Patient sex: M
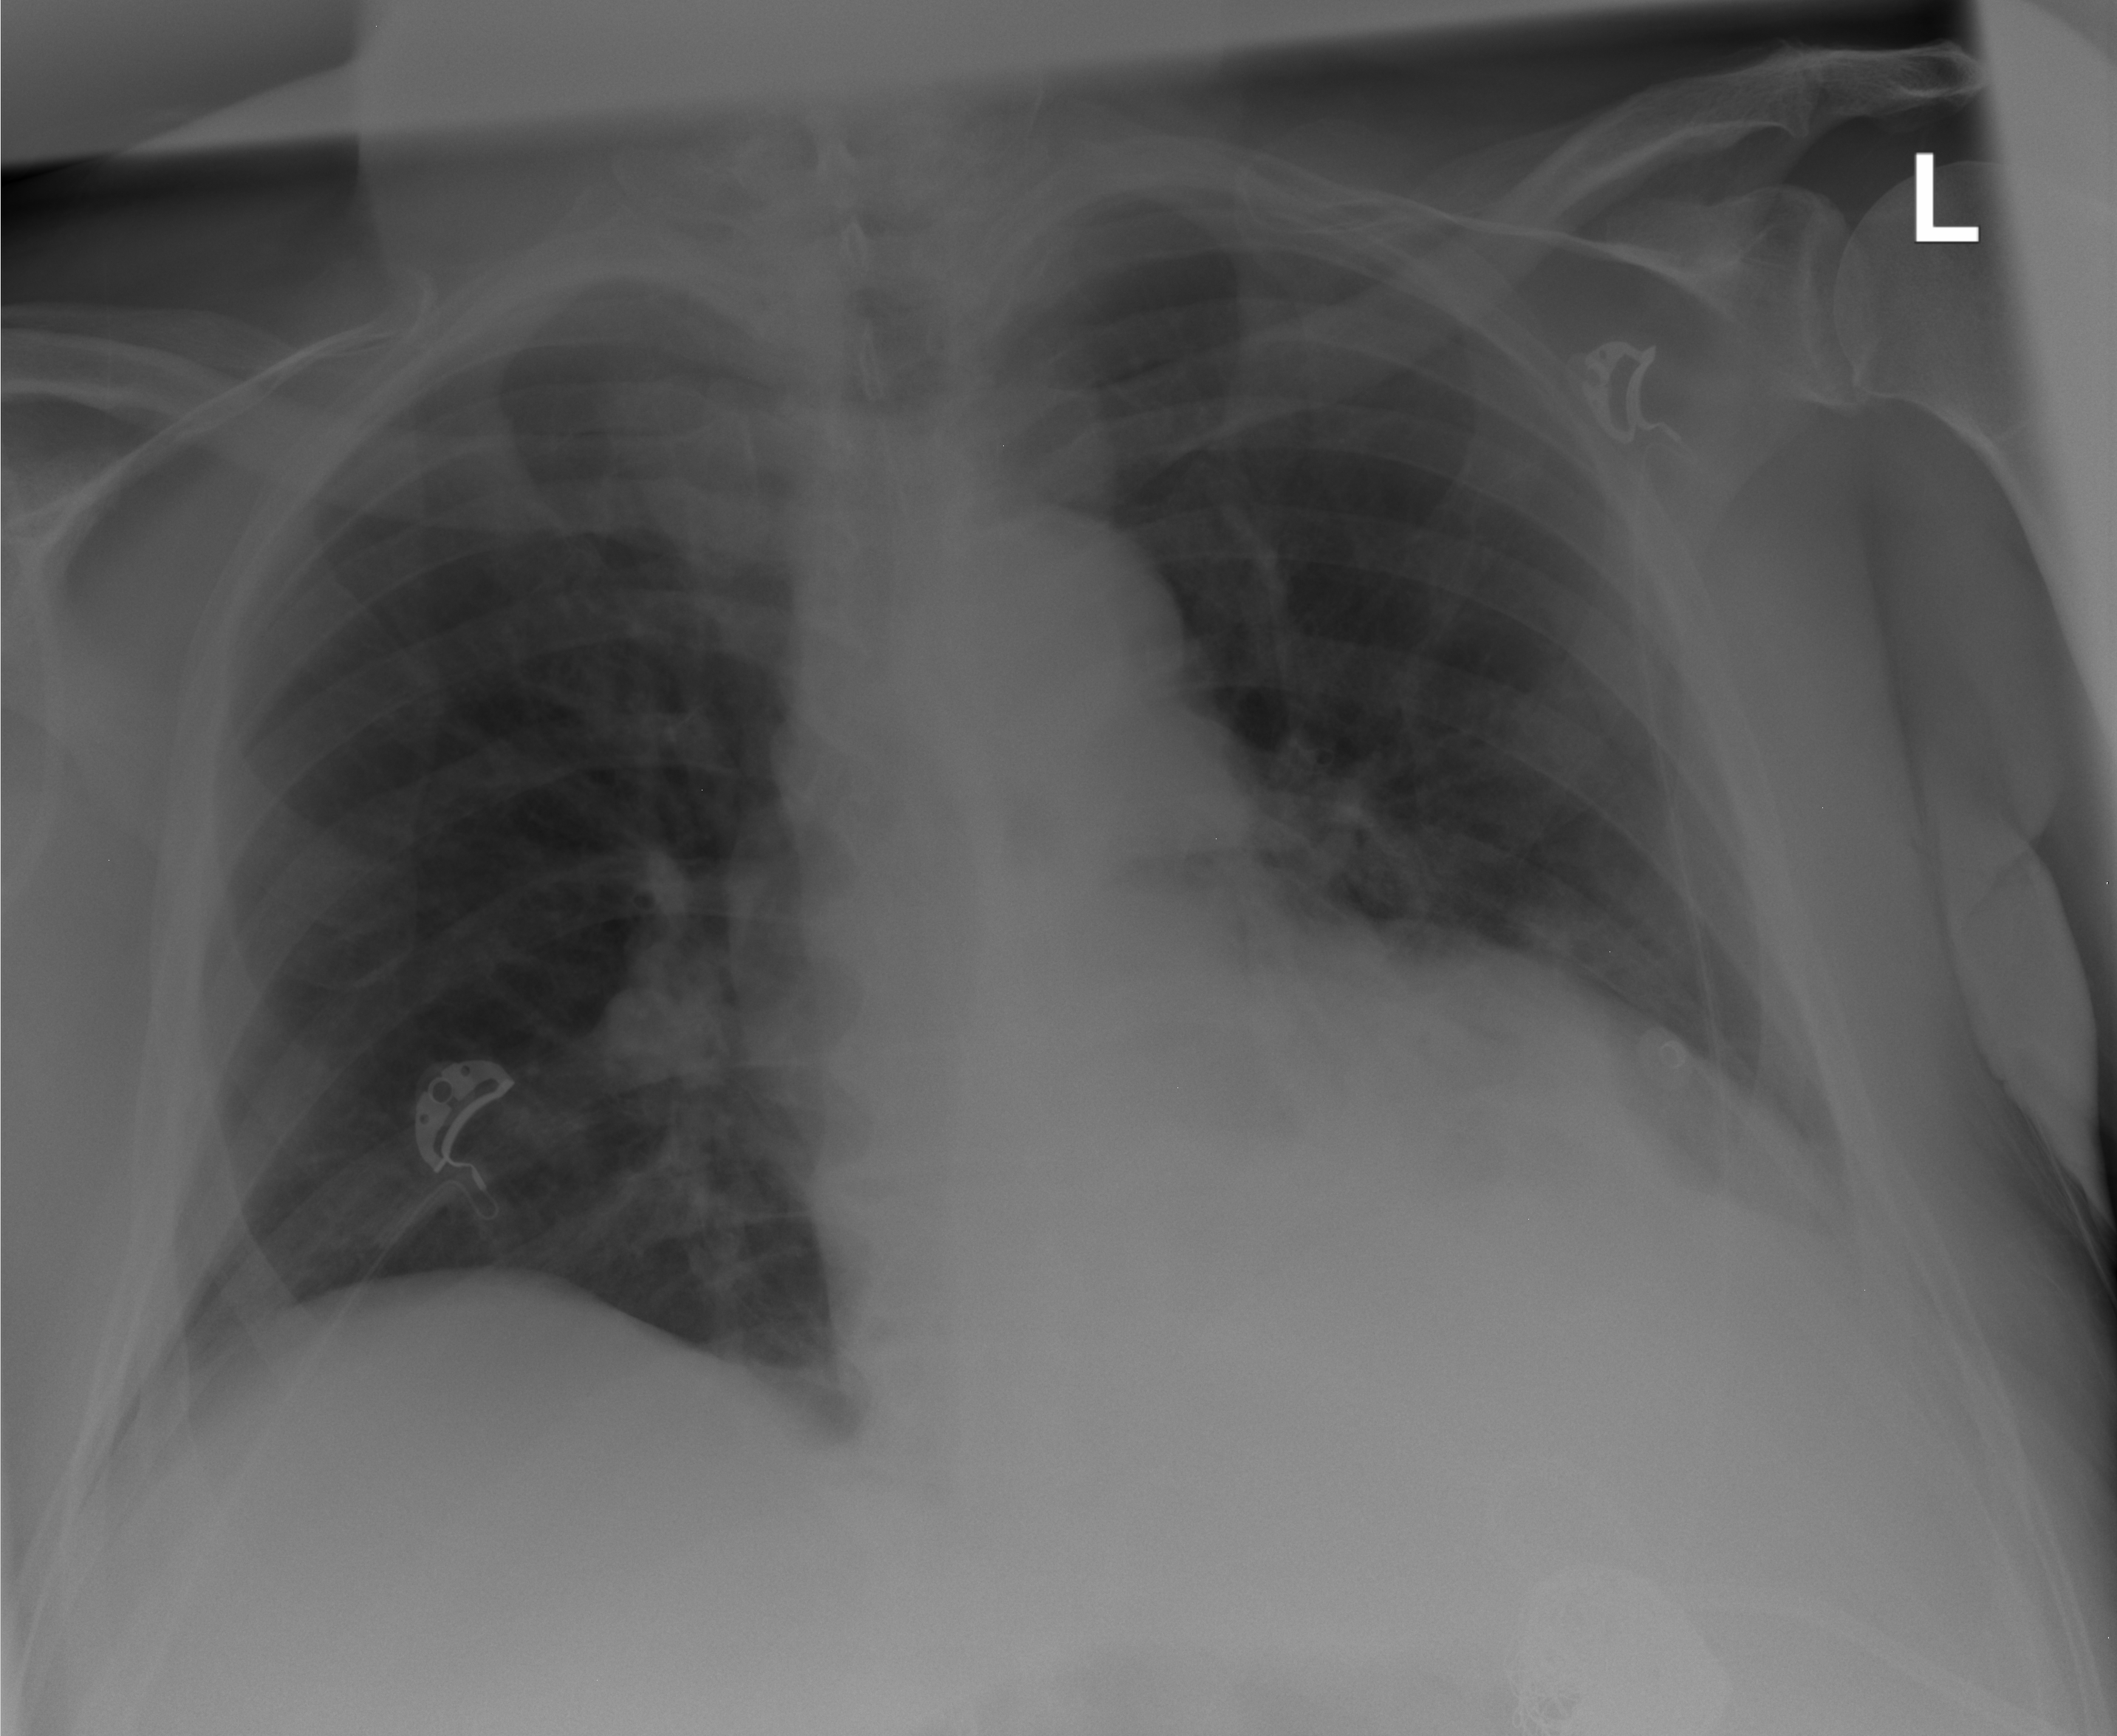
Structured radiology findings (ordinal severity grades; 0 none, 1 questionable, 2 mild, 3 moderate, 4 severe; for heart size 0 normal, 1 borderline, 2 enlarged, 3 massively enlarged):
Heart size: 2
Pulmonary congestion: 2
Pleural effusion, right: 0
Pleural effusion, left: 2
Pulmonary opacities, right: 0
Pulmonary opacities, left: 1
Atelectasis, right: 0
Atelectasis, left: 2